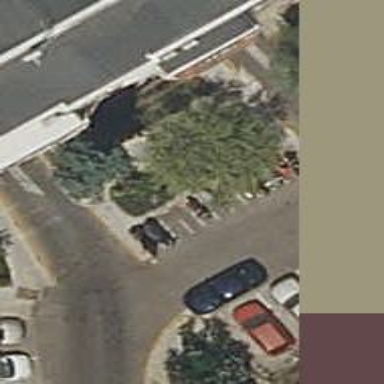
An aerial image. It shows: Motorcycle parking area.